Aerial crown-view tile of a tropical tree (Barro Colorado Island, Panama), acquired 20250818:
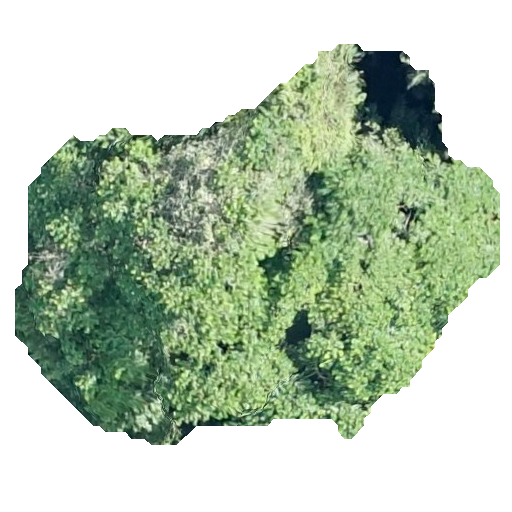
Species: Trattinnickia aspera
GBIF accepted scientific name: Trattinnickia aspera
Crown area: 192.98 m²